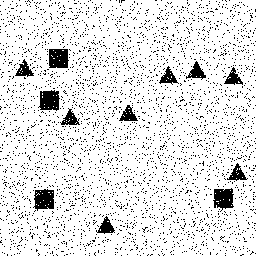
Squares: 4
Triangles: 8
Stars: 0
Total shapes: 12